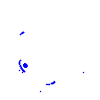
Particle: electron